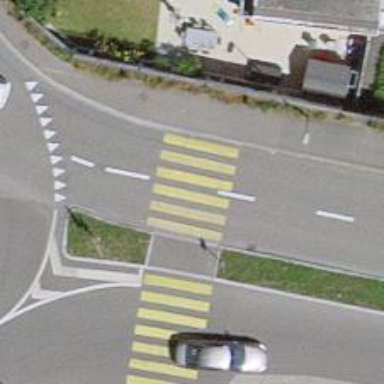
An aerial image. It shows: Zebra crossing with central island.